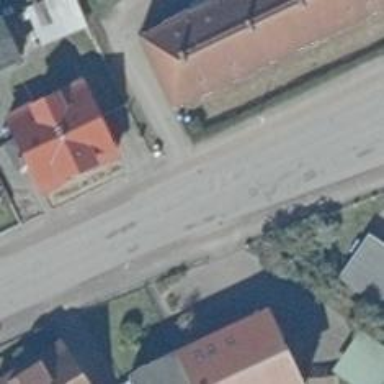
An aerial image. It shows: Tertiary road with asphalt surface.